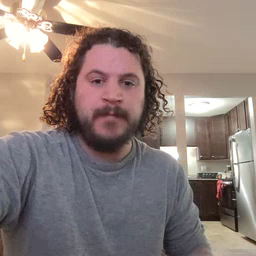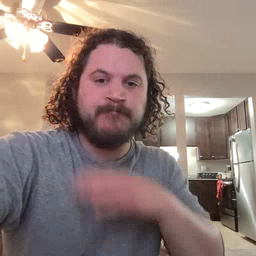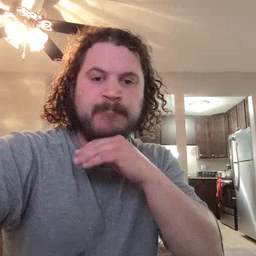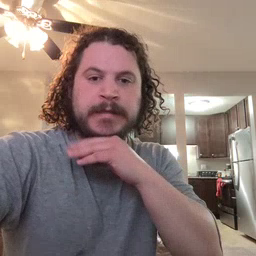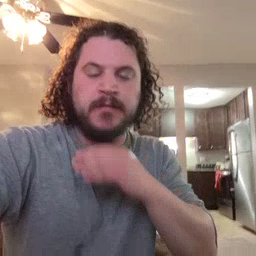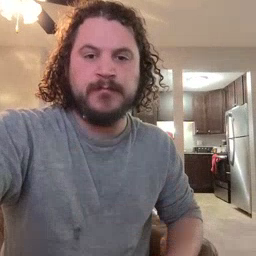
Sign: pig